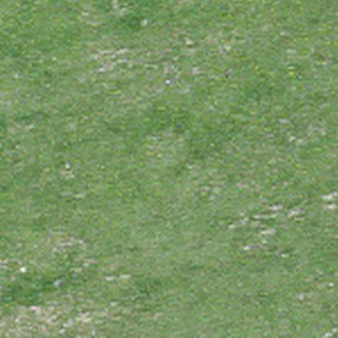
Label: other